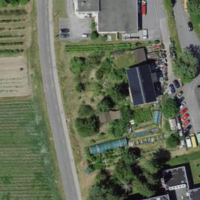
EUNIS habitat code: 55
Species observed at this site:
Knautia arvensis